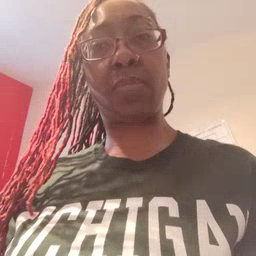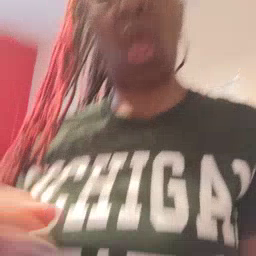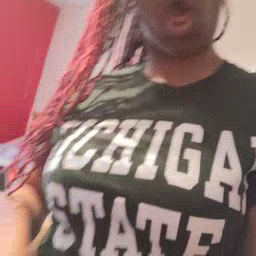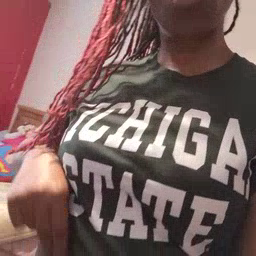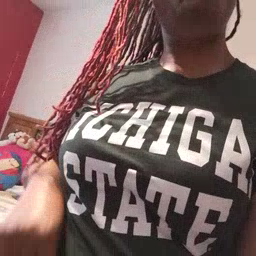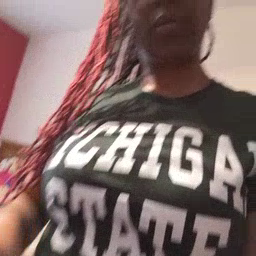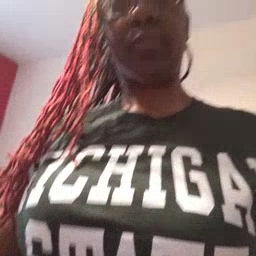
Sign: underwear